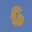
Label: 6